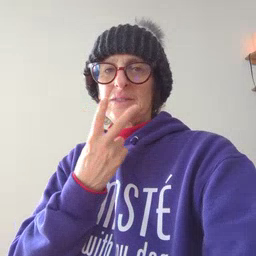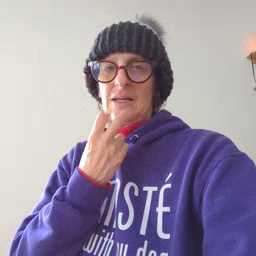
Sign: snack